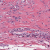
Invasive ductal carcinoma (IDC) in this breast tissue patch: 1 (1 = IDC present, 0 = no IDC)